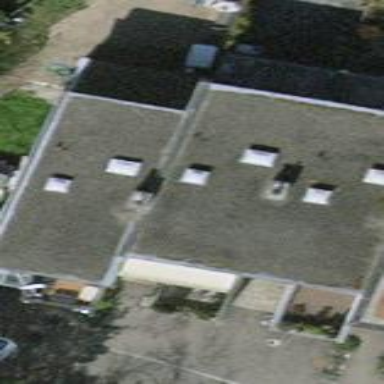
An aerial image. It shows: Terrace building.